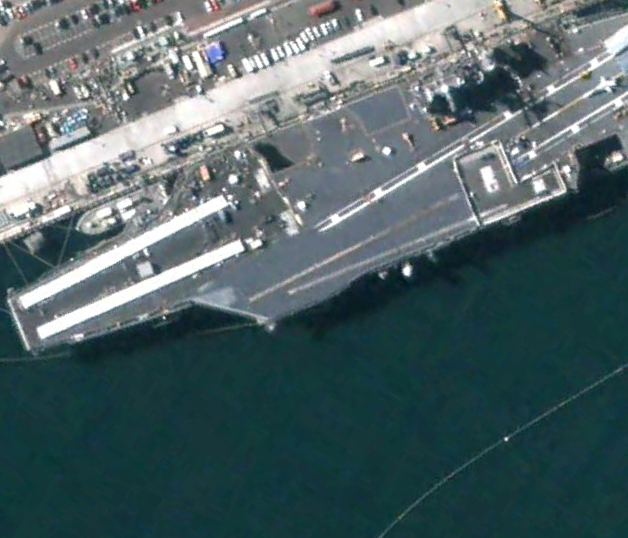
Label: aircraft_carrier